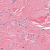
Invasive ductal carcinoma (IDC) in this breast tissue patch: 0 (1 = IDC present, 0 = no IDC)